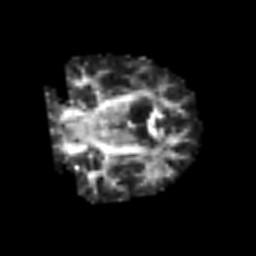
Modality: FA
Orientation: coronal
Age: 75
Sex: male
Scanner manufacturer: siemens
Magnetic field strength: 3 T
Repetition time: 3.2 s
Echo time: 0.081 s